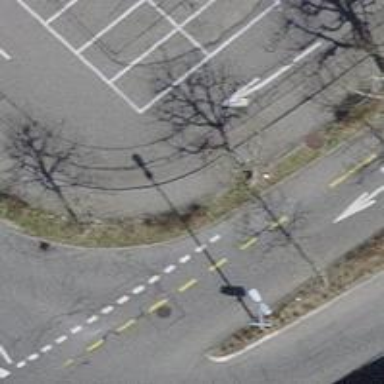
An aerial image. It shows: Sidewalk along the footway.